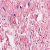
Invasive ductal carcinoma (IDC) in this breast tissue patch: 0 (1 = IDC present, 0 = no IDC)